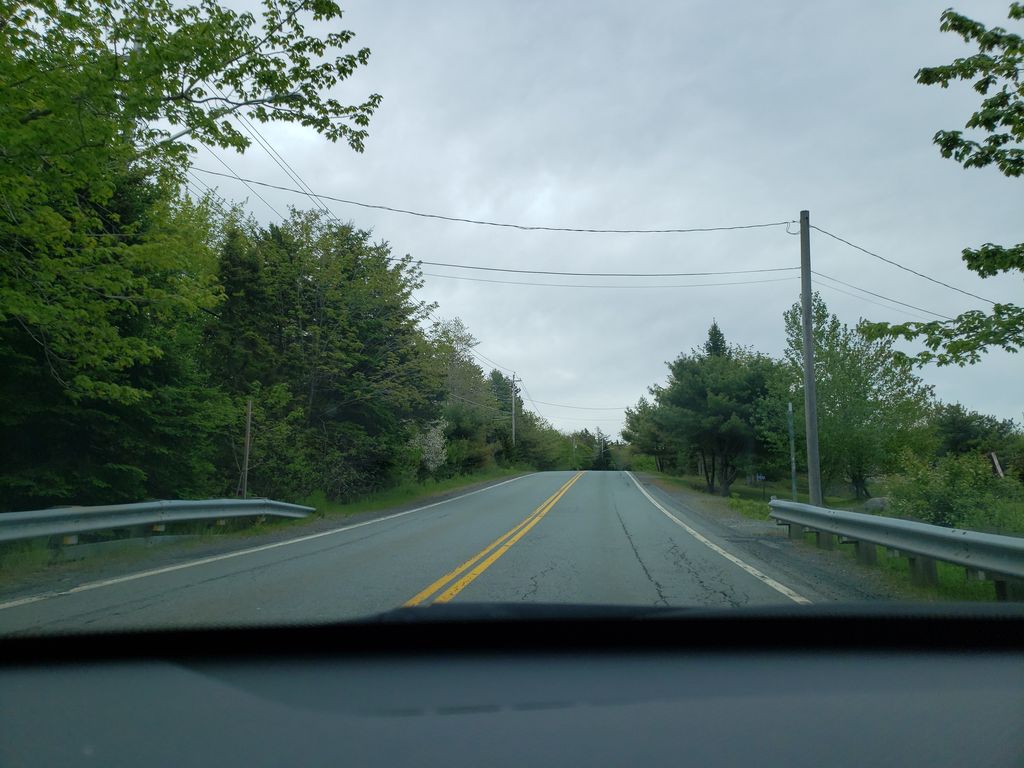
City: halifax